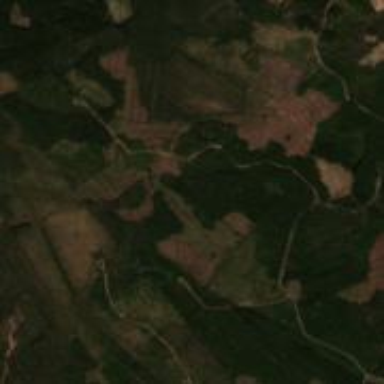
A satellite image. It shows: Woodland consisting mainly of needle-leaved trees.